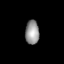
Tissue: lung
Cell type: Epithelial cells
Senescence score: 0.1843
Nuclear area (px): 323
Mean DAPI intensity: 149.666